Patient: sex F, age 33
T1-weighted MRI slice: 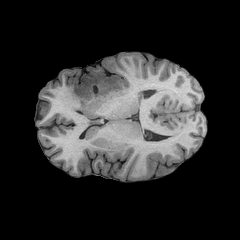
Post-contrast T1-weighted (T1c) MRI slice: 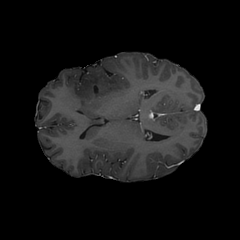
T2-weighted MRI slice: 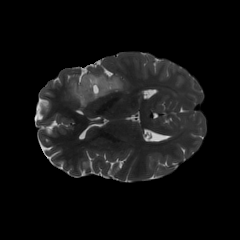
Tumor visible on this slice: yes
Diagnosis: Astrocytoma, IDH-mutant
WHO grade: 2